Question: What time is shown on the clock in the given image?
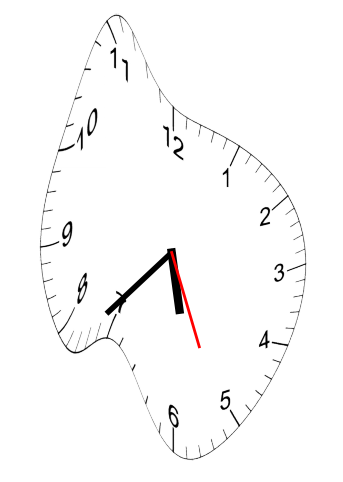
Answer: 05:37:26